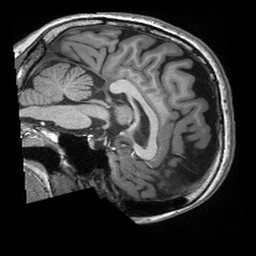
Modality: T1w
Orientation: sagittal
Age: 28
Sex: female